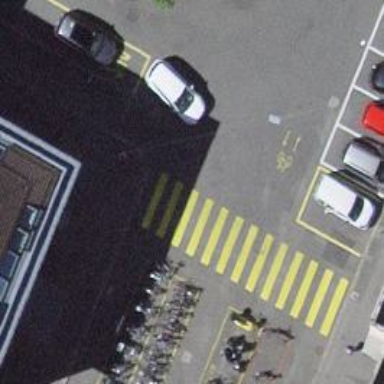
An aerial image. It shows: Crossing marked with zebra stripes on footway.